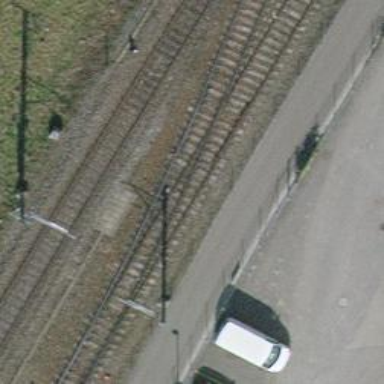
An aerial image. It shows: Single-track spur railway line.